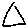
Label: triangle